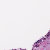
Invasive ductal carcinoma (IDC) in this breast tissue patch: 1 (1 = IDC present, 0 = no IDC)